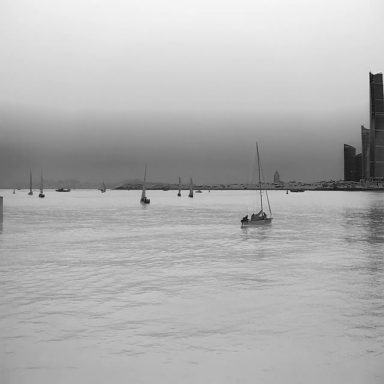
There are 12 objects shown in the infrared image, including nine sailboats, two canoes, and a container_ship.